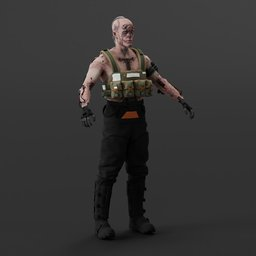
Label: people